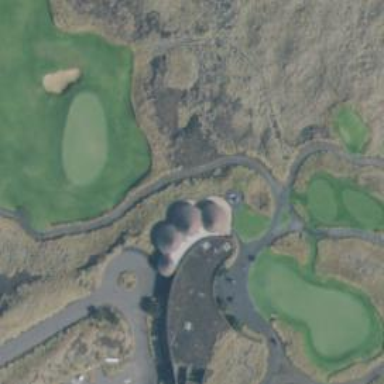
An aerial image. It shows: Footway that serves as golf path.